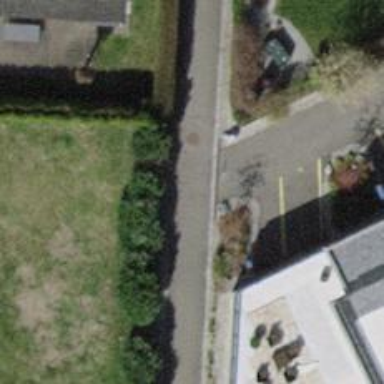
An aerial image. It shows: Asphalt residential road with driveway.